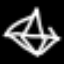
Label: diamond